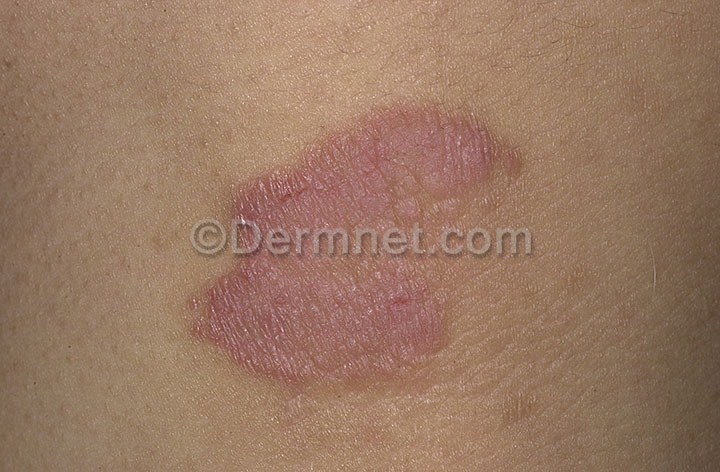
Disease: Eczema Photos